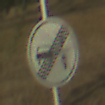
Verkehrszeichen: EndeVerbotUeberholenEinspurigeFahrzeuge
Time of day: SunriseSunset
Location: Outdoor (Nature)
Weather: Clear
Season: NotSpecified
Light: Natural